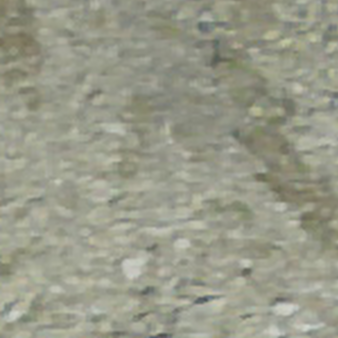
Label: other